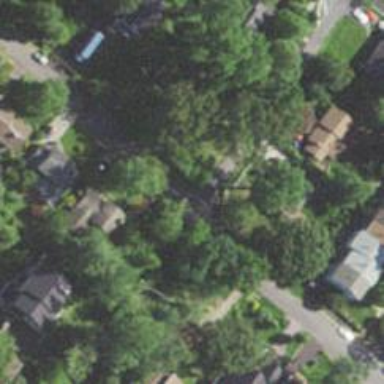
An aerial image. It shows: Neighborhood.